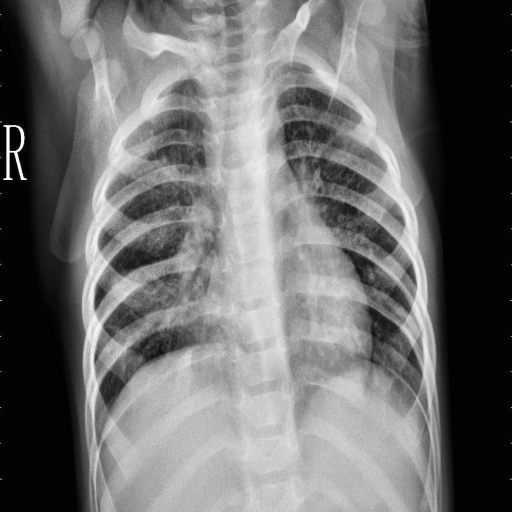
Finding: PNEUMONIA